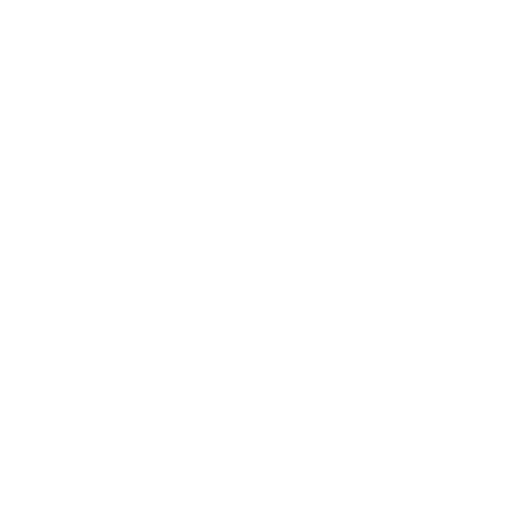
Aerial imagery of bar in Alaska named Westdahl Rock containing only unknown